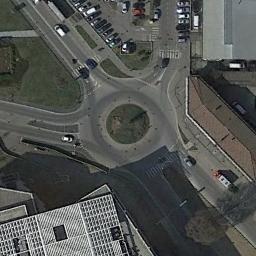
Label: roundabout